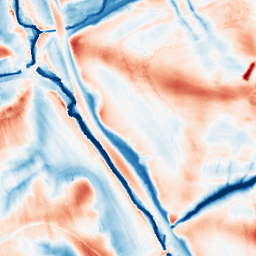
Category: edge_preserving
Decomposition family: guided
Decomposition parameters: radius: 16
eps: 0.001
Upsampling method: quintic
Upsampling parameters: scale: 2
Upsampling scale: 2